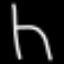
Label: chair